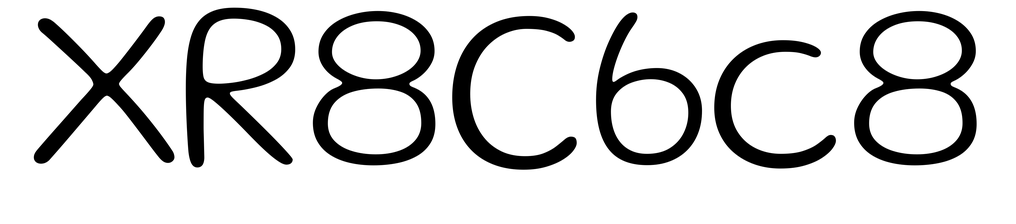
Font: Gluten_ExtraLight